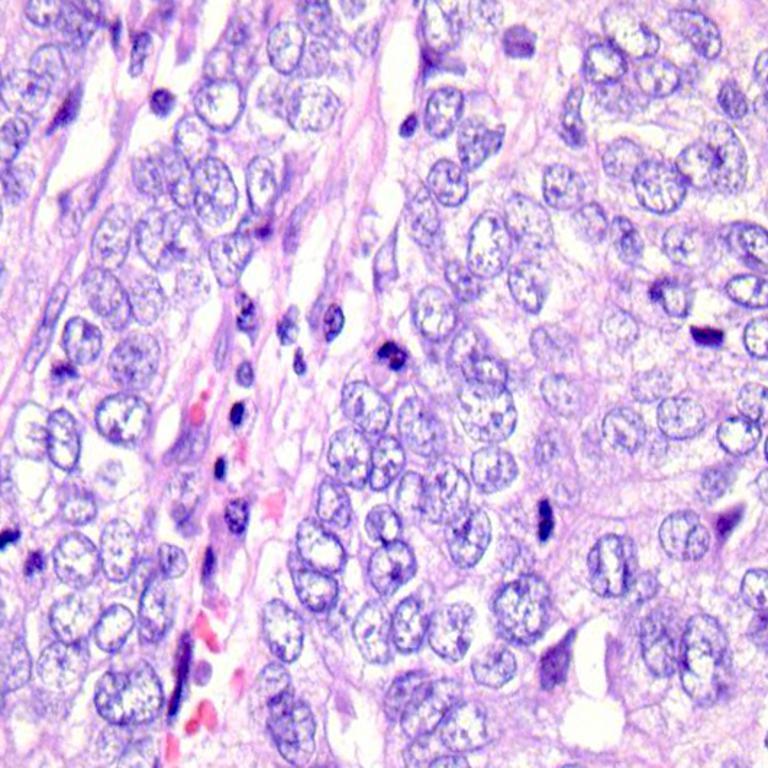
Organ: colon
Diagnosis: adenocarcinomas